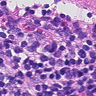
Metastatic tissue present: no